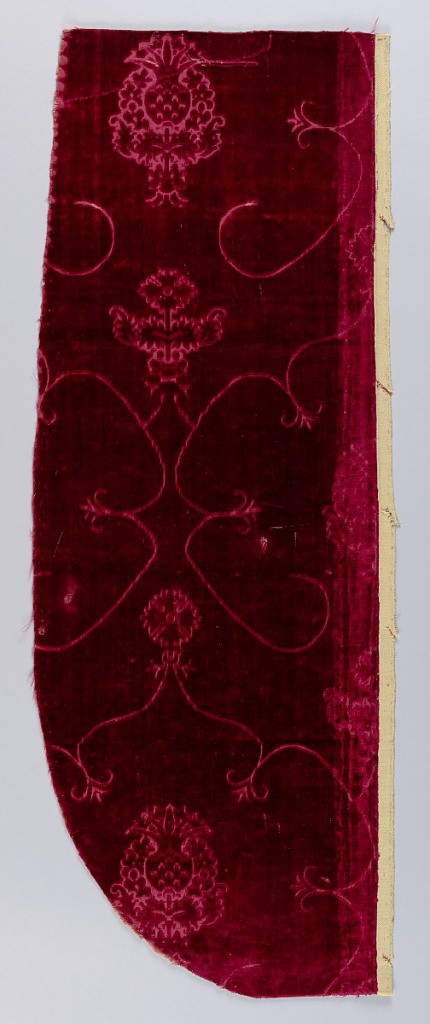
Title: Fragment
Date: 19th century
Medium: silk Technique: cut, voided supplementary warp pile in a 3/1 twill foundation (velvet) Label: Silk cut velvet
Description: Cut and voided ferronerie-style red velvet fragment with selvedge has a pomegranate pattern outlined by large palmettes.